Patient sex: M
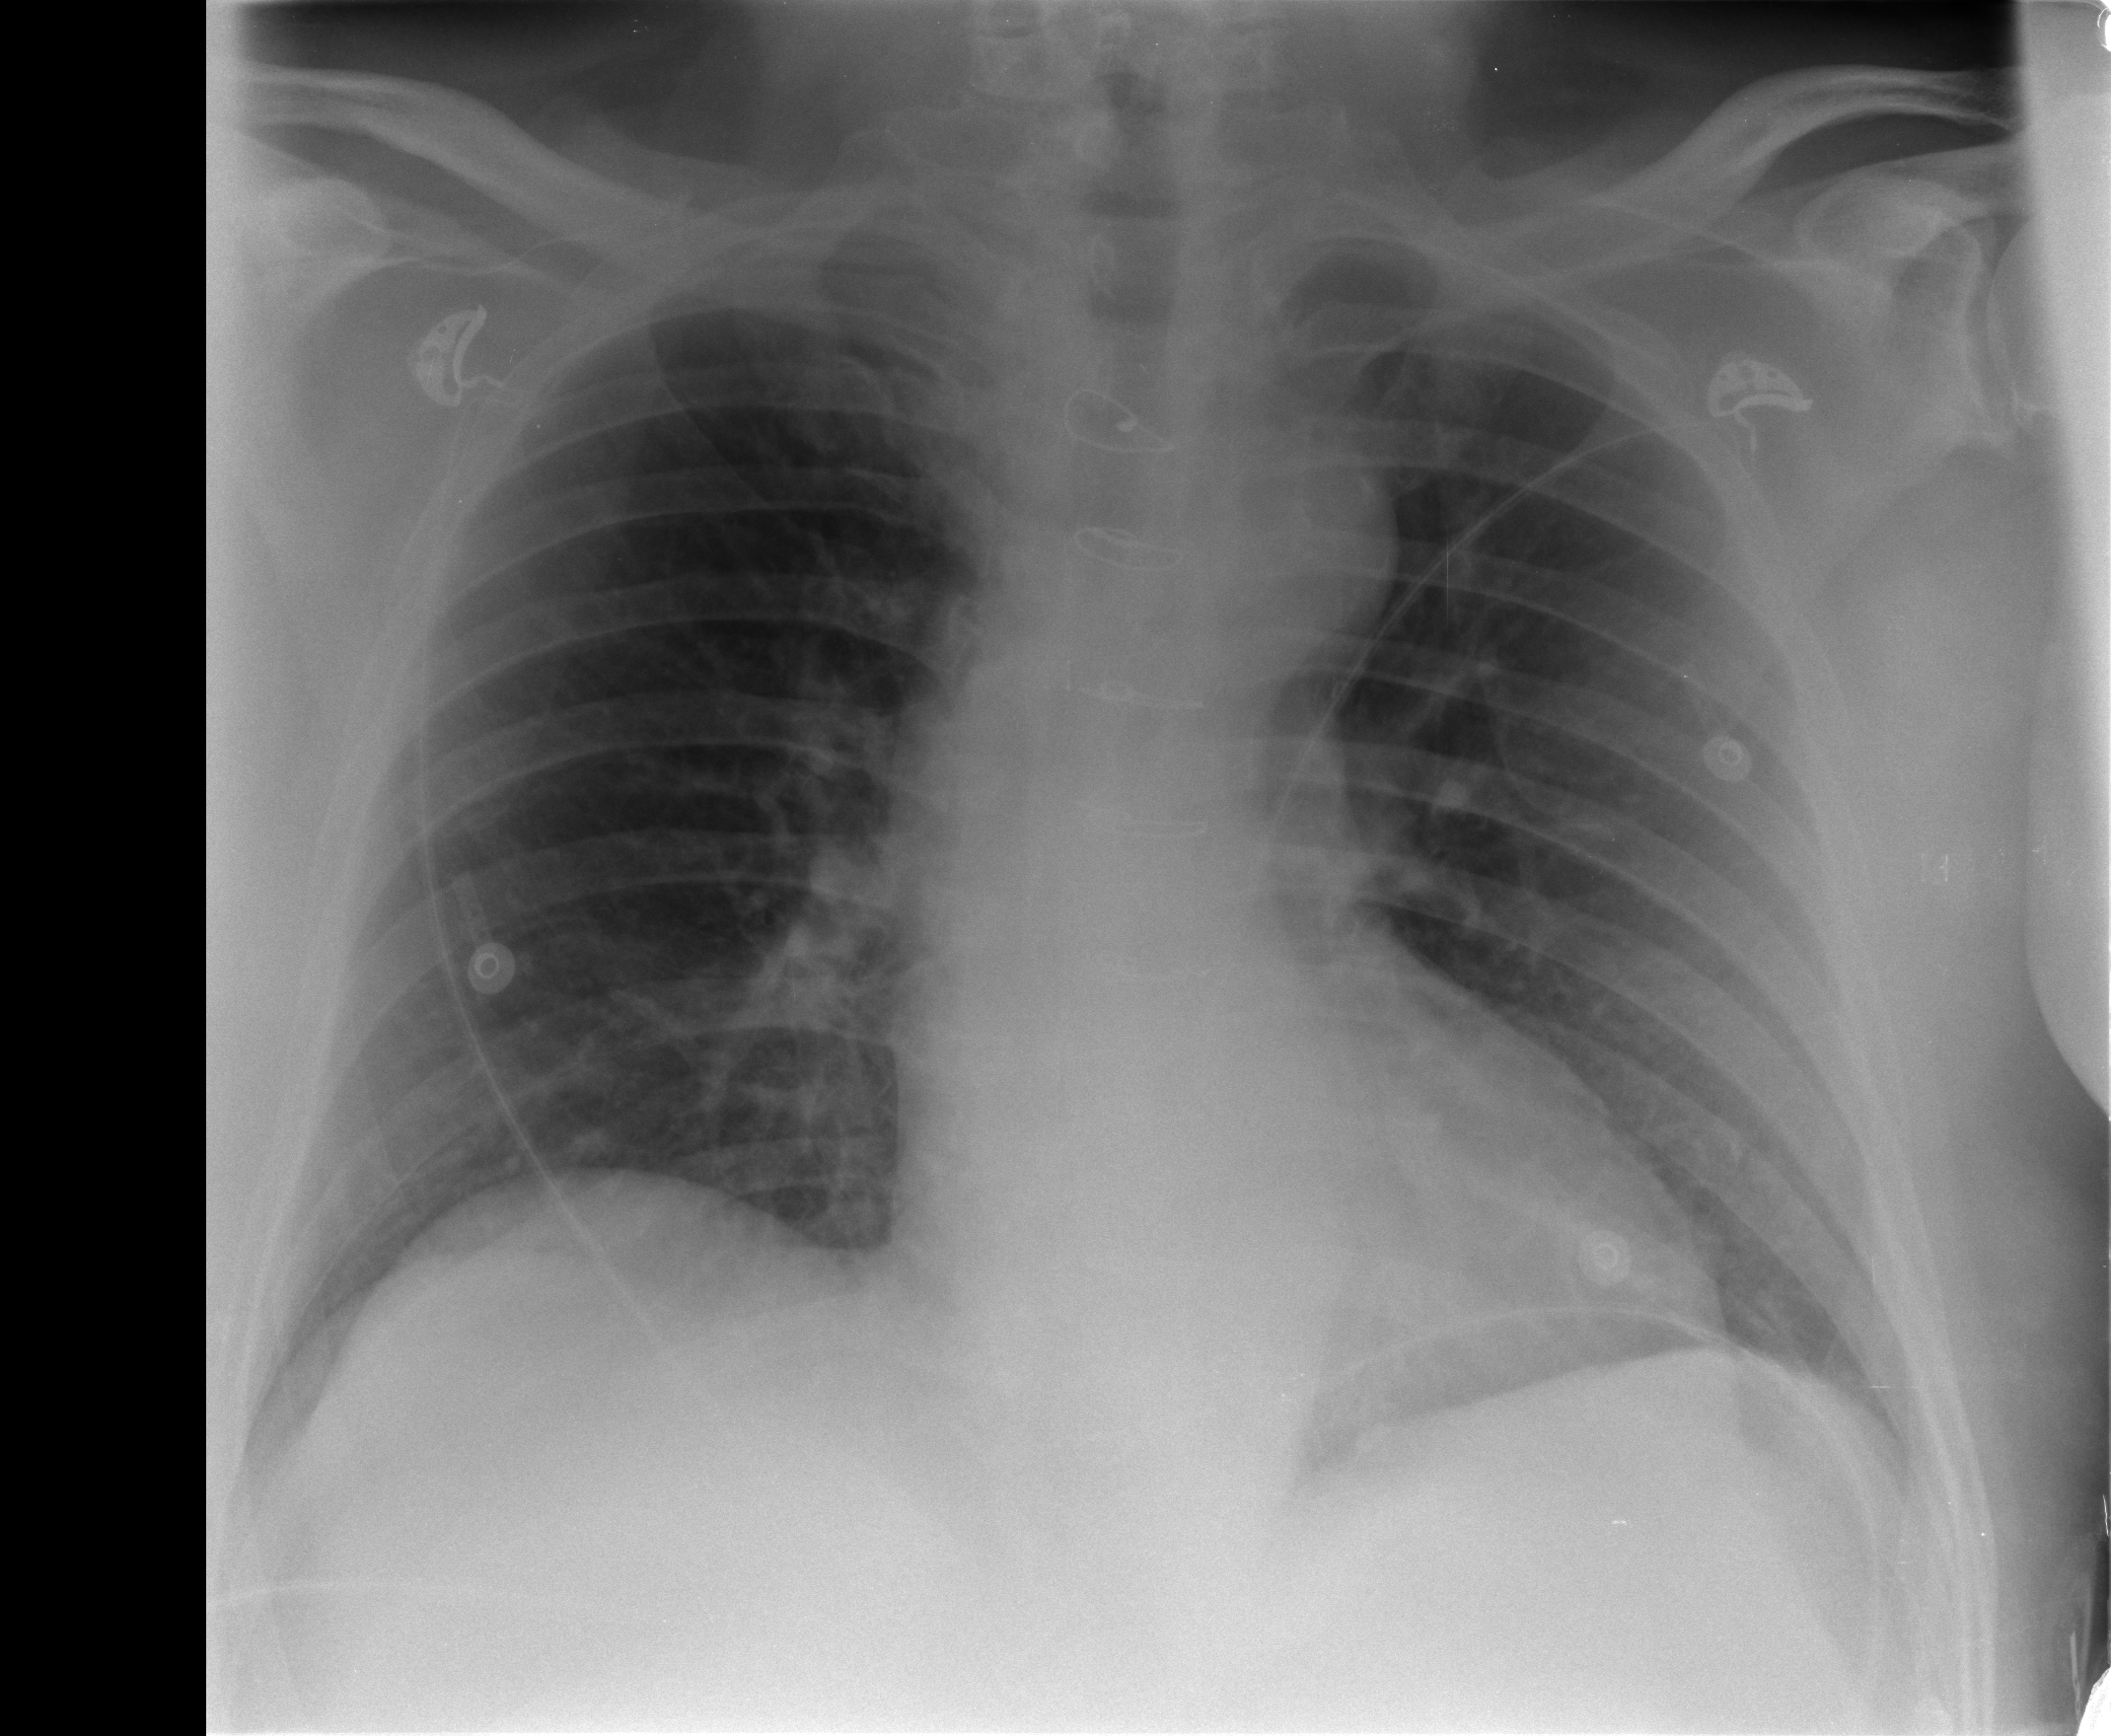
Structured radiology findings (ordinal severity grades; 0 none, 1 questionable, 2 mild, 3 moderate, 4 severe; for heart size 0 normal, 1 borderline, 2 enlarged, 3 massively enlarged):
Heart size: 0
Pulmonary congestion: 0
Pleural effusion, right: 0
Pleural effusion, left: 0
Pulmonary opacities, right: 0
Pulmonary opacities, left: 0
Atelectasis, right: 2
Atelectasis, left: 2